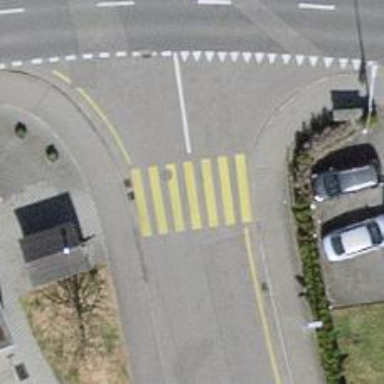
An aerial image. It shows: Uncontrolled zebra crossing with zebra markings.